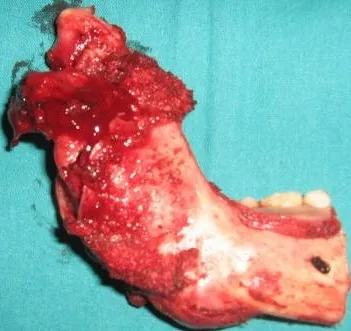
Resected specimen.
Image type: medical_photograph (other_medical_photograph)